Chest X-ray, AP view. Patient: 51 years old, sex F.
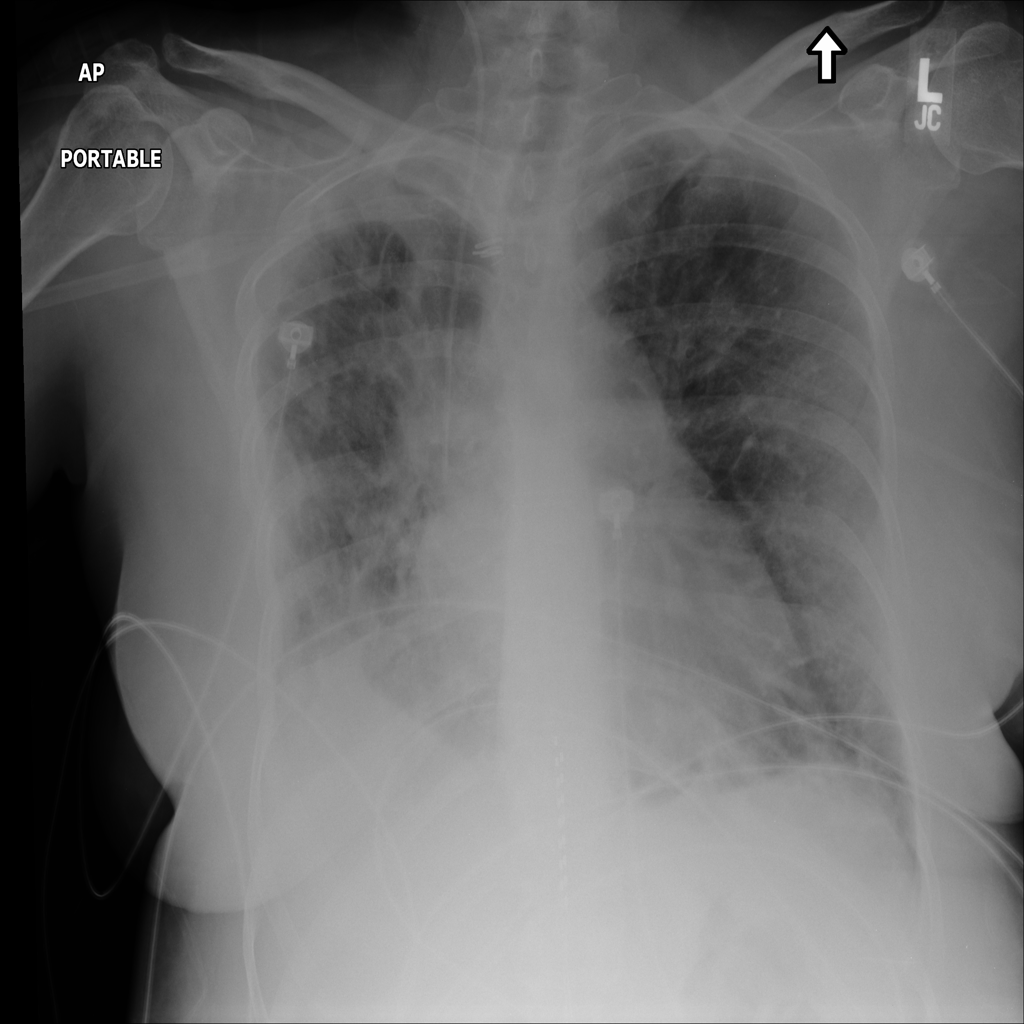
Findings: Infiltration, Mass